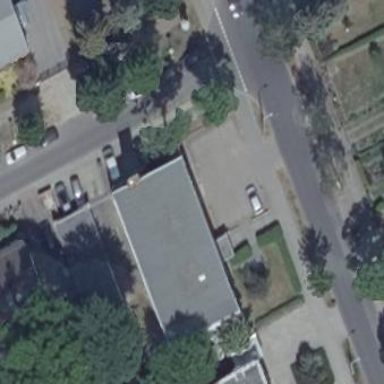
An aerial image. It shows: Building.